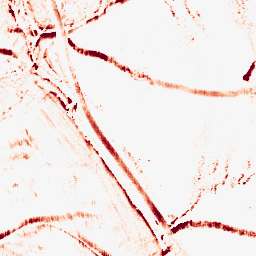
Category: morphological
Decomposition family: morphological_rect
Decomposition parameters: operation: opening
width: 5
height: 10
Upsampling method: bicubic_3x
Upsampling parameters: scale: 3
Upsampling scale: 3